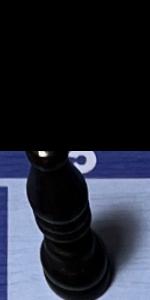
Label: Bishop_Black